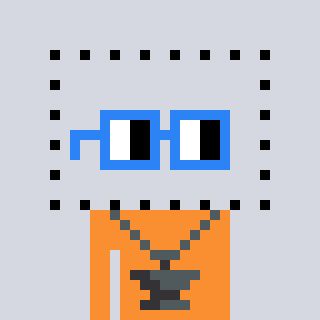
a pixel art character with square blue glasses, a void-shaped head and a orange-colored body on a cool background